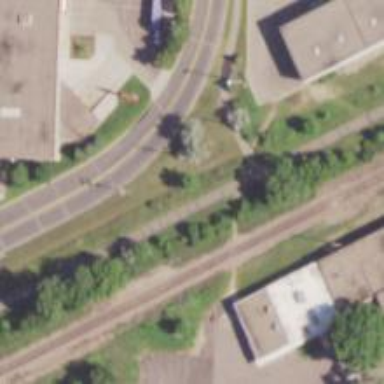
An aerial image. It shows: Railway crossing.